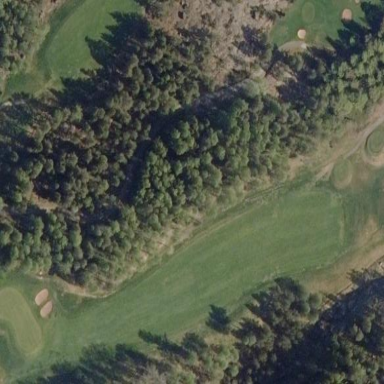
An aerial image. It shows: Mixed woodland area with semi-evergreen trees.